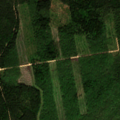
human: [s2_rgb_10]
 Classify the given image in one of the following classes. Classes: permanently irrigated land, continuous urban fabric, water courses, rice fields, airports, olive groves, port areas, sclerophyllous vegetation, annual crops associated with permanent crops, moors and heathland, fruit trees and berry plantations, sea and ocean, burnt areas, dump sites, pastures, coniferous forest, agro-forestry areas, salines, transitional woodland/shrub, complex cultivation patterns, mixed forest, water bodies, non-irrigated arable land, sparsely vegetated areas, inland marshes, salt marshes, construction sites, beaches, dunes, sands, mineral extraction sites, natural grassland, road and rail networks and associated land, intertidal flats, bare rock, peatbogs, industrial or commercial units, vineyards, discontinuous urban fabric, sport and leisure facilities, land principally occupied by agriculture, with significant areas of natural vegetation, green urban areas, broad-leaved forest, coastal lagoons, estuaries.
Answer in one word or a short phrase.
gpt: broad-leaved forest, coniferous forest, mixed forest